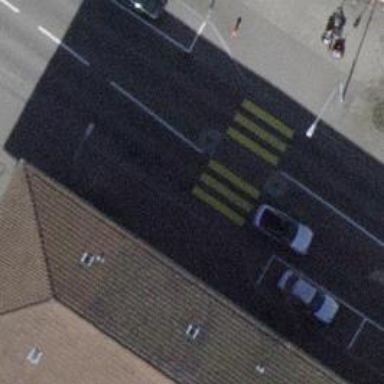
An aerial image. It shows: Marked road crossing.